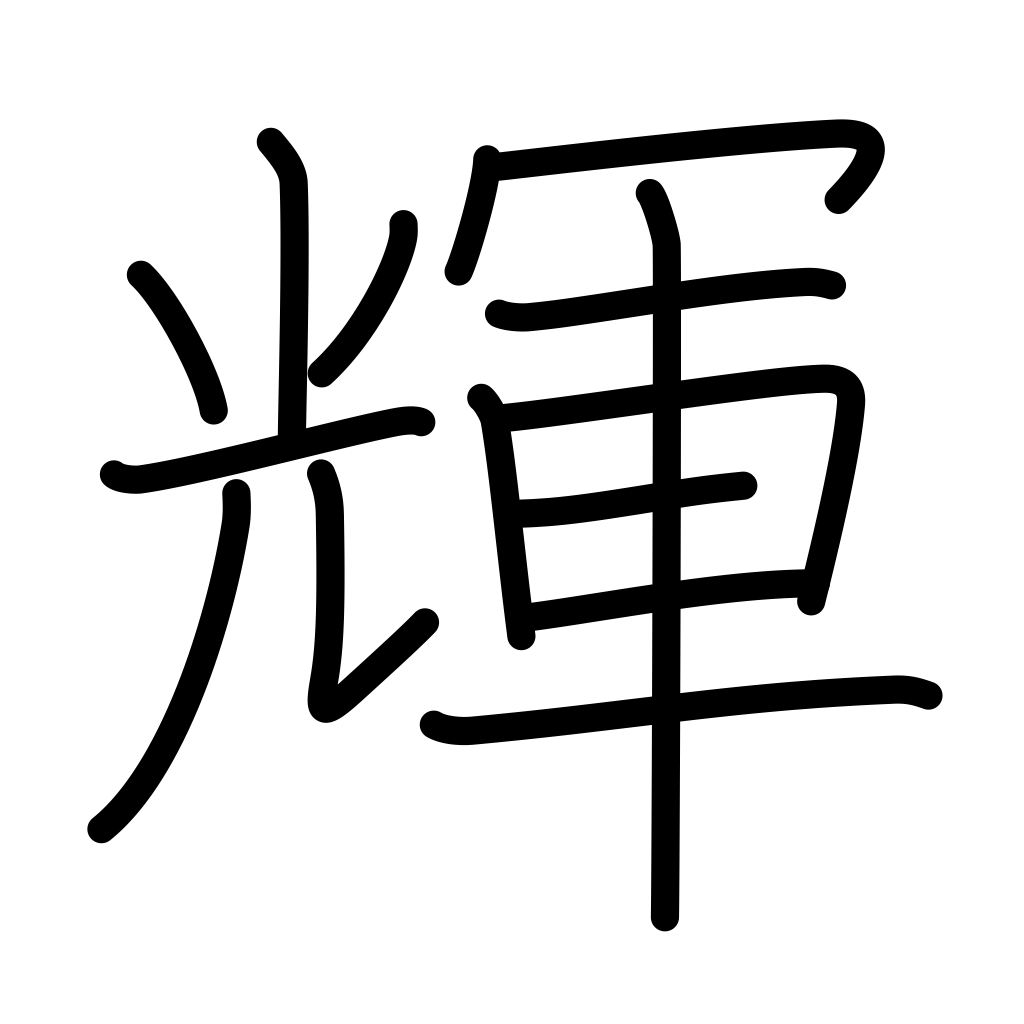
Meaning: radiance, shine, sparkle, gleam, twinkle